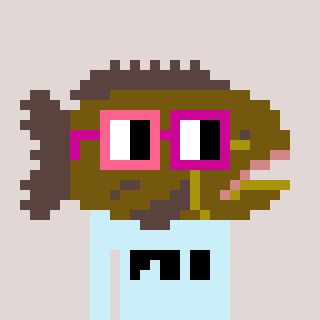
a pixel art character with square pink and red glasses, a grouper-shaped head and a cold-colored body on a warm background